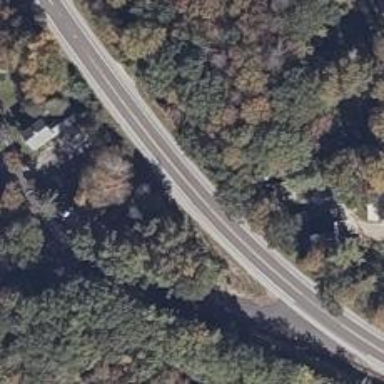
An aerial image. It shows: Abandoned railway running parallel to primary highway with asphalt surface.